Interaction volume radius: 10 \u00c5
Interaction volume height: 15 \u00c5
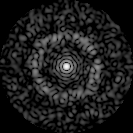
Disorder parameter: 0.8167